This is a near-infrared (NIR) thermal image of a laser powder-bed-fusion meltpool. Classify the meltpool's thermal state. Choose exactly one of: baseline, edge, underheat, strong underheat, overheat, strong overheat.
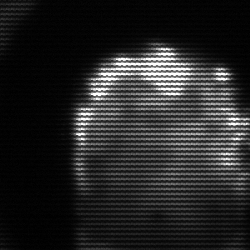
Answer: baseline